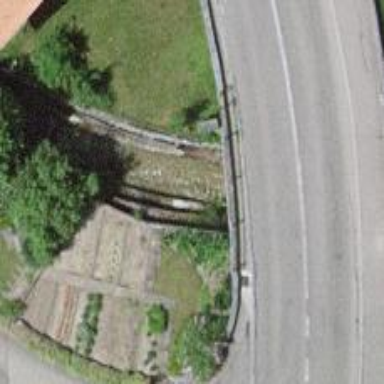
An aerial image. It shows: Culvert tunnel.